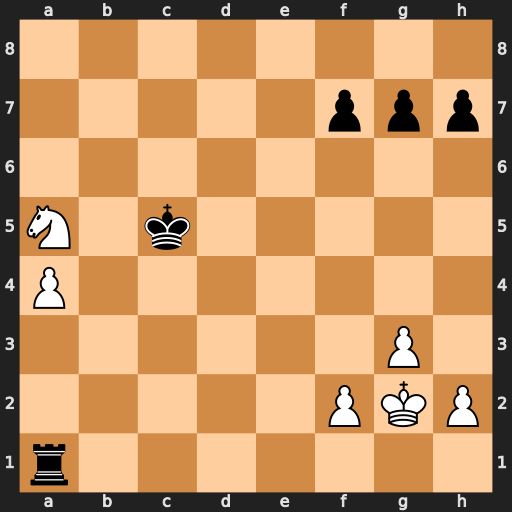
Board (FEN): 8/5ppp/8/N1k5/P7/6P1/5PKP/r7
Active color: w
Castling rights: -
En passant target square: -
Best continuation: Nb3+ Kb4 Nxa1